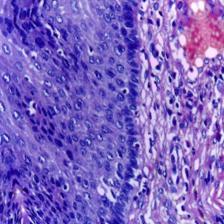
Diagnosis: Normal